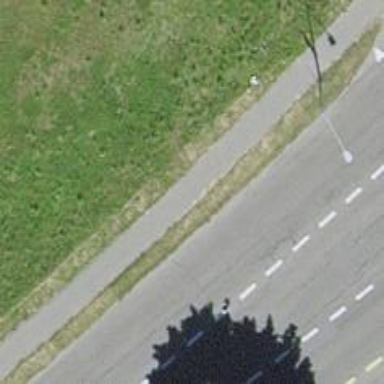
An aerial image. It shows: Sidewalk.